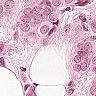
Metastatic tissue present: yes